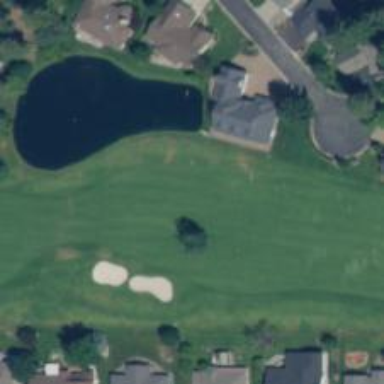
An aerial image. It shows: Golf hole.